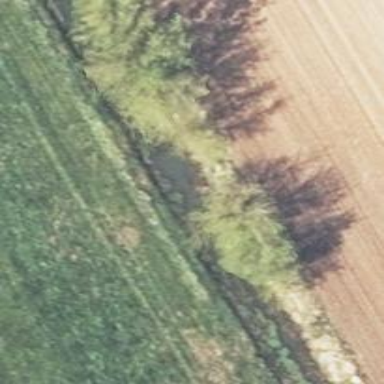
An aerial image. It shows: Row of deciduous broadleaved trees.